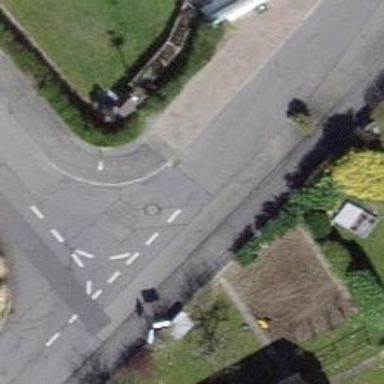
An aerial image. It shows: Kerb barrier.